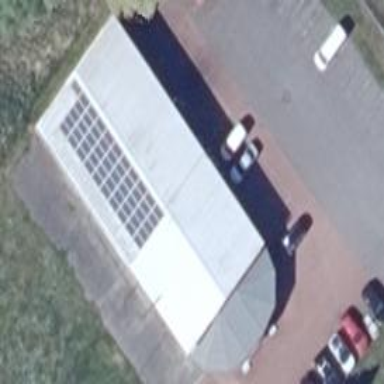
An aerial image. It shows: Car shop.